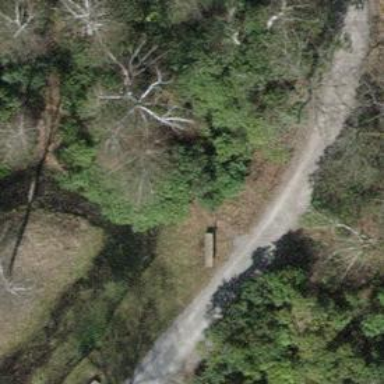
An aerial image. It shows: Culvert tunnel passing through ditch.